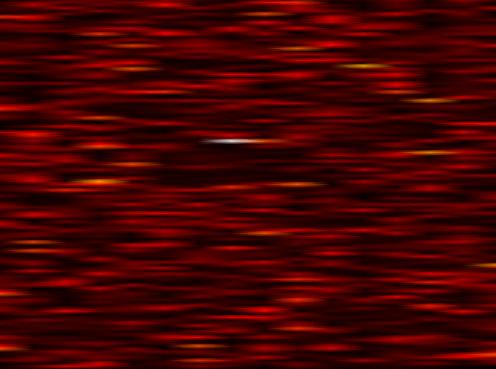
Label: OFDM